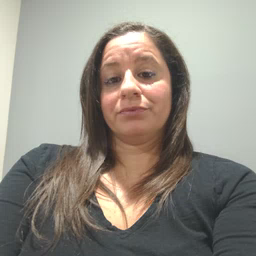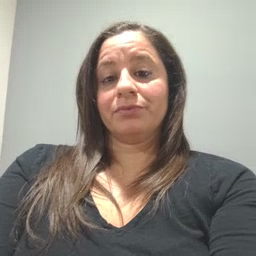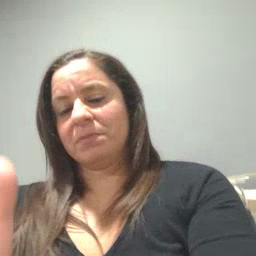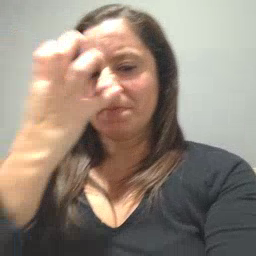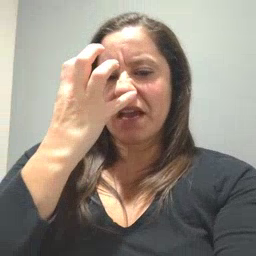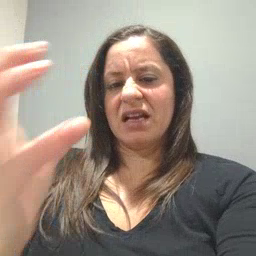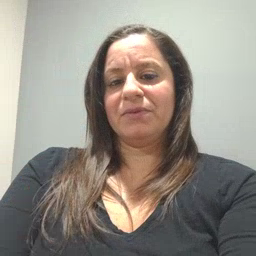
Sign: mad